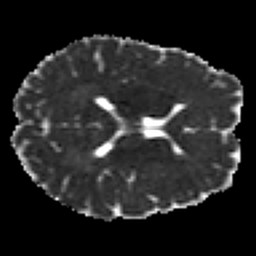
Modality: MD
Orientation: axial
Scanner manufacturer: siemens
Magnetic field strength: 3 T
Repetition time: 7.8 s
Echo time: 0.09 s